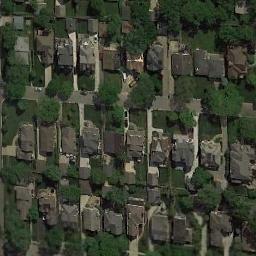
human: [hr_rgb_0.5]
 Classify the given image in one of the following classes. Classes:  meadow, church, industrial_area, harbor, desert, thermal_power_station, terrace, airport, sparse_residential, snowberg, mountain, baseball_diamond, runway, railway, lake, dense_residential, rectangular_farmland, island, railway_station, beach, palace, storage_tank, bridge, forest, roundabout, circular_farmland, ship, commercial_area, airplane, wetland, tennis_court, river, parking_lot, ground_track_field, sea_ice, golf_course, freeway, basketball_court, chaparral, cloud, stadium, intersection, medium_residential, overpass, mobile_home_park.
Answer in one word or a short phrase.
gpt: medium_residential